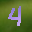
Label: 4